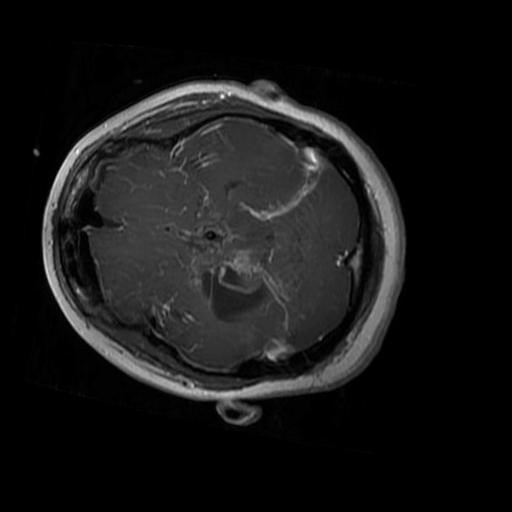
Label: brain_glioma